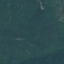
Label: Forest